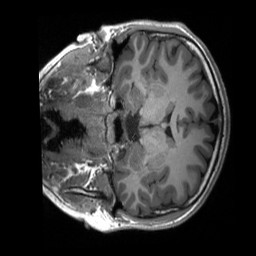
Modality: T1w
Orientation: coronal
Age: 17
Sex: male
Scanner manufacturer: siemens
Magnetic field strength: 3 T
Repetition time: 2.3 s
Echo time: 0.00232 s